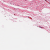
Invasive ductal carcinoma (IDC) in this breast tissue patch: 0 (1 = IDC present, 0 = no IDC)